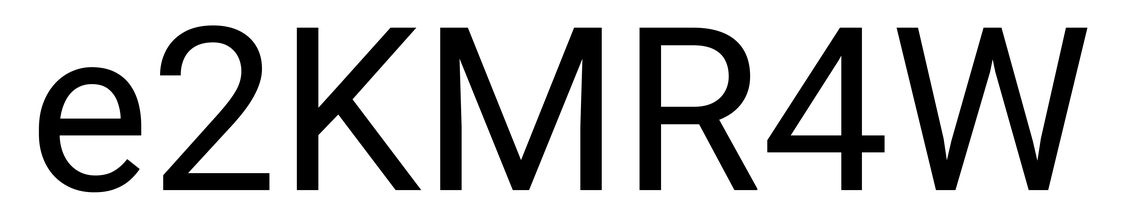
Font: Roboto_Regular